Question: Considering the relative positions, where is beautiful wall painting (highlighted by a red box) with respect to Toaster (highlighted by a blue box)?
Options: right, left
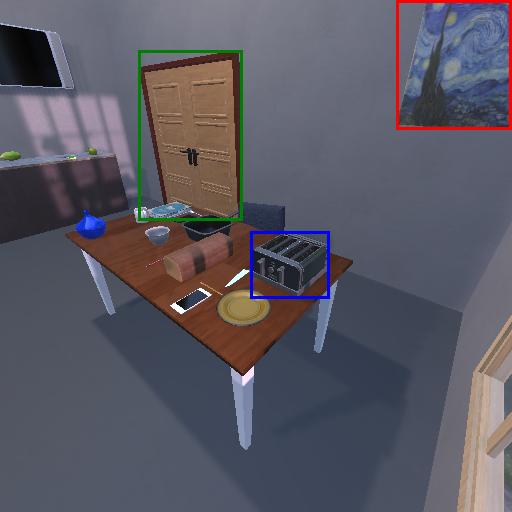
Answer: right